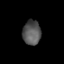
Tissue: lung
Cell type: Epithelial cells
Senescence score: 0.1687
Nuclear area (px): 432
Mean DAPI intensity: 86.447